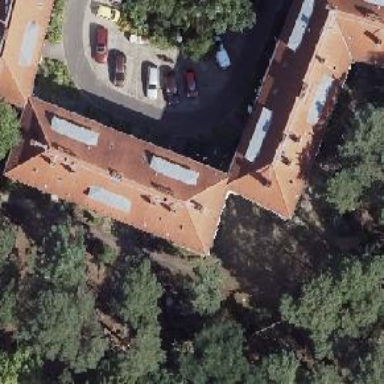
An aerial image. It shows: Hipped-roof building with apartments.